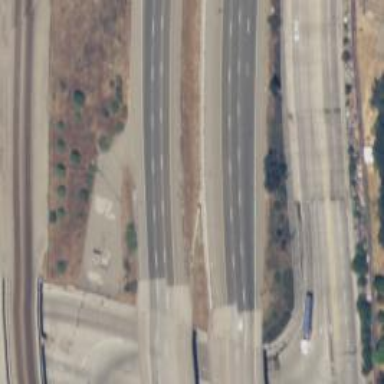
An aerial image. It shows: Asphalt motorway.